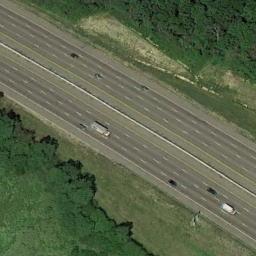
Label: freeway